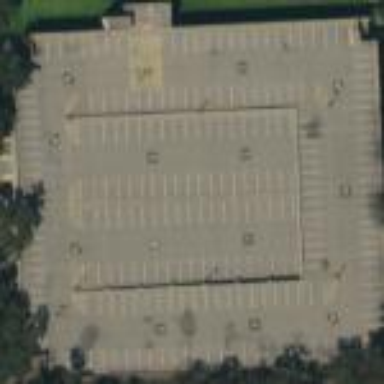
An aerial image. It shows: Multi-storey parking building.